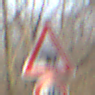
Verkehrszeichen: ViehtriebRechts
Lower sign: Geschwindigkeit30
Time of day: MorningAfternoon
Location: Outdoor (Nature)
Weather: Clear
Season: Winter
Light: Natural